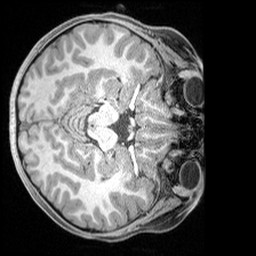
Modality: T1w
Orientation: axial
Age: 9
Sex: male
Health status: ill
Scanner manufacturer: siemens
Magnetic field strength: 3 T
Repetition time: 1.6 s
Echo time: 0.00179 s